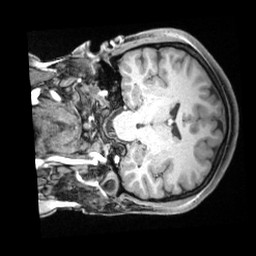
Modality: T1w
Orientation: coronal
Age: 22
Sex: male
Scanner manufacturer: siemens
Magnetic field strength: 3 T
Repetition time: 1.68 s
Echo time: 0.00188 s